Question: I am having the same issue as was reported in
<URL>
Only I am showing something that might help determine the problem and I am new enough to Xcode to not be able to figure this out.
In main.cpp, Xcode is not liking the include statement in the instructions.
Instead of
#include < opencv2/opencv.hpp>
it appears to like
#include "opencv.hpp"
But then I have another problem on the first include in opencv.hpp. It's like I'm pointing to far down in the directory structure. The error is Lexical or Preporcessor Issue 'opencv2/core/core_c.h' file not found. If you look at my Header Search Paths and Library Search Paths, I haven't gone down to the opencv2 directory.
Any ideas?

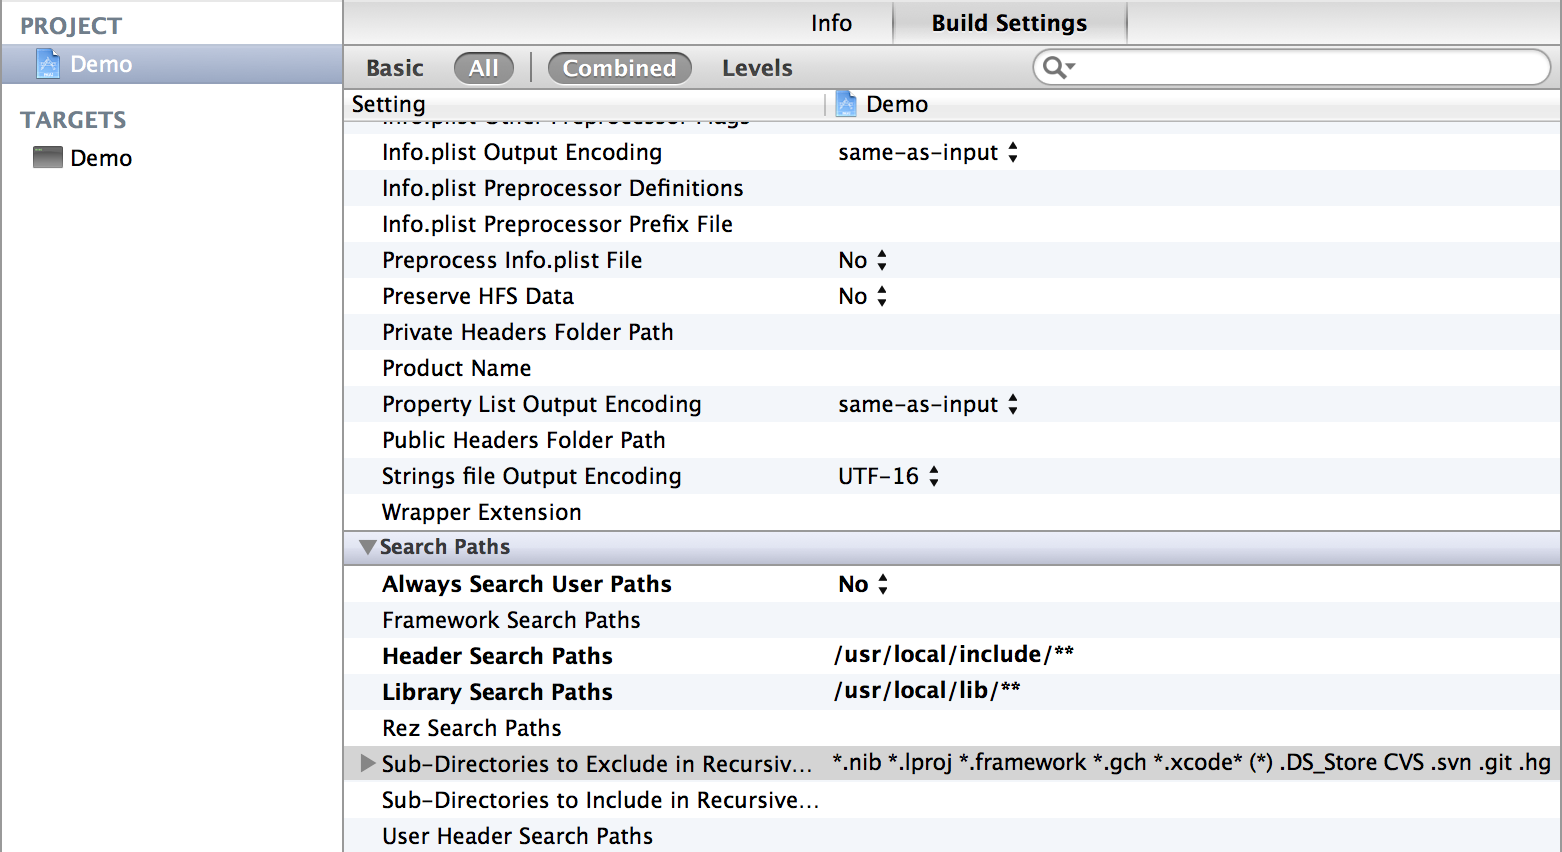
Answer: Ahaaaa! I restarted Xcode and found some phantom paths in there. Also, Always Search User Paths should be Yes. Problem solved.